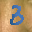
Label: 3